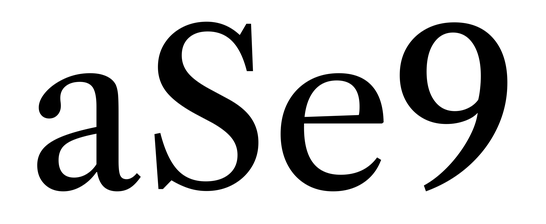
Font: LibreCaslonText_Regular